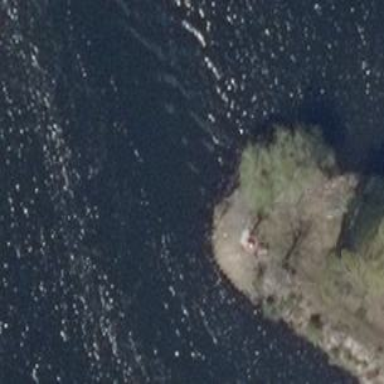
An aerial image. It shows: Lighthouse.